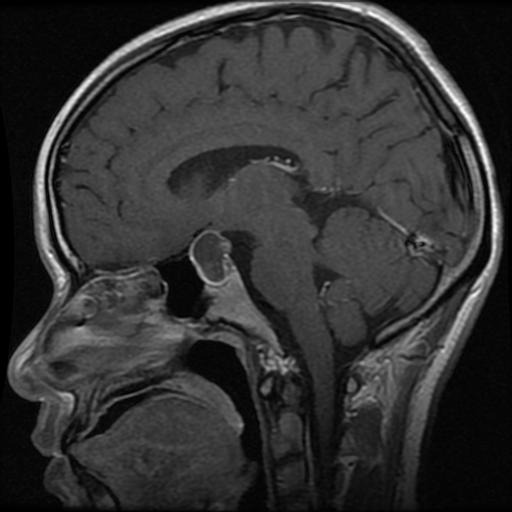
Label: pituitary